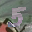
Label: 5